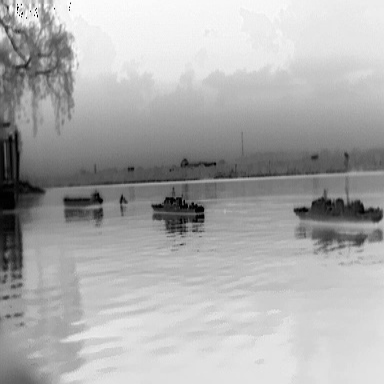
There are four objects shown in the infrared image, including two warships, a liner, and a canoe.